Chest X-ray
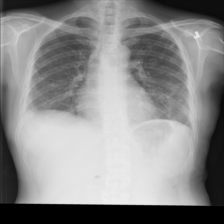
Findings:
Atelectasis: negative
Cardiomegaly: negative
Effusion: positive
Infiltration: negative
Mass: negative
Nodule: positive
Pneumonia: negative
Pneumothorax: negative
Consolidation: positive
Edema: negative
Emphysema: negative
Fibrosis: negative
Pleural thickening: negative
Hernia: negative